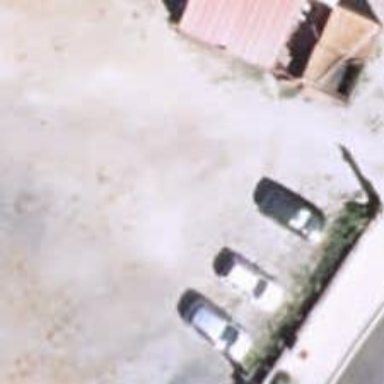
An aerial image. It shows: Restaurant.